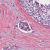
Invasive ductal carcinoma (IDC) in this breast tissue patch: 1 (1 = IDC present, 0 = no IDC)